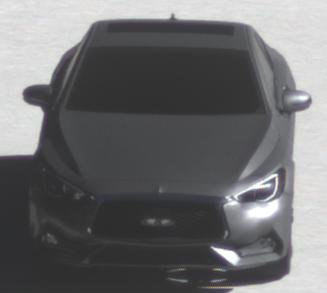
Make: Infiniti
Model: Q60 2.0t
Detailed model: Q60 (V37)
Model produced from: 2016/10
Model produced until: 2018/08
Doors: 2
Color: gray
Road condition: dry road
Daytime: morning or afternoon
Contrast: high contrast